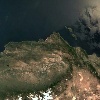
Label: land